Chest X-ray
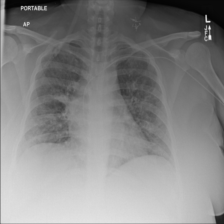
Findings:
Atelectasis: positive
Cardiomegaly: negative
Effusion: negative
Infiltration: negative
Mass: negative
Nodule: negative
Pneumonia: negative
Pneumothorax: negative
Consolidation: negative
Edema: negative
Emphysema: negative
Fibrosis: negative
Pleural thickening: negative
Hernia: negative